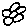
Label: flower